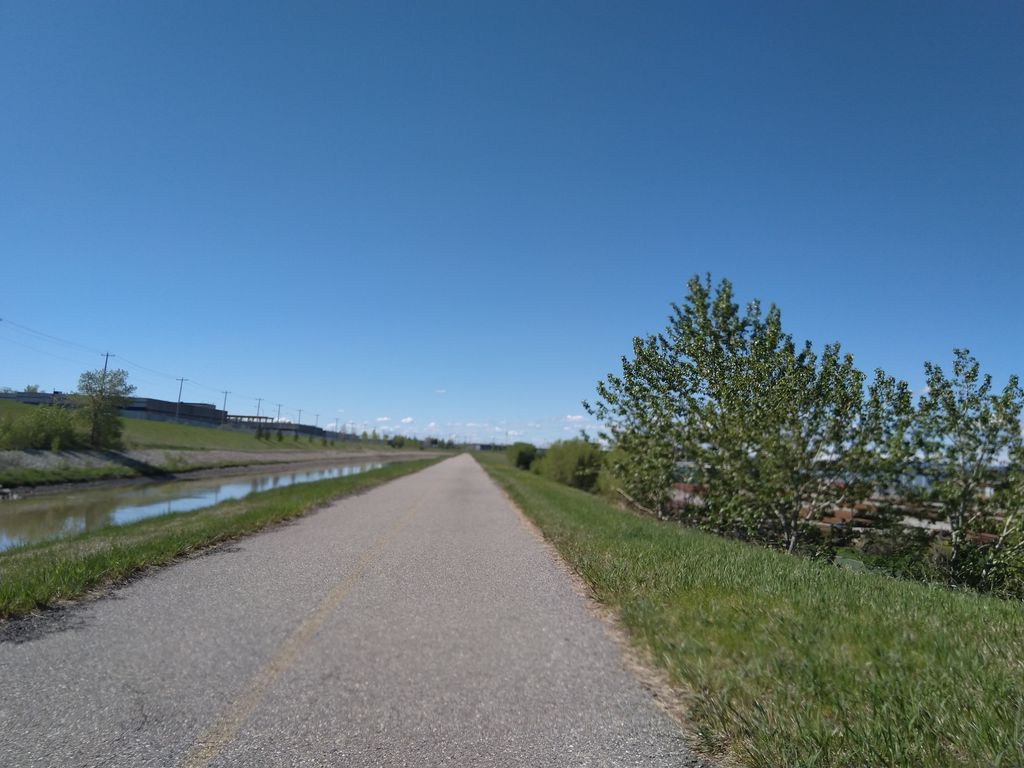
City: calgary